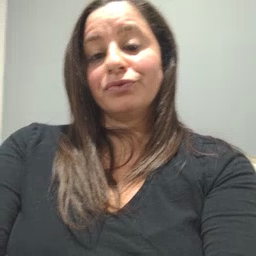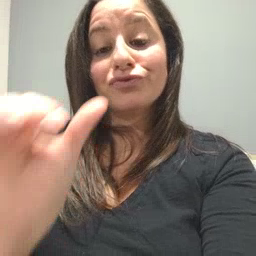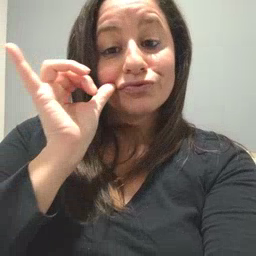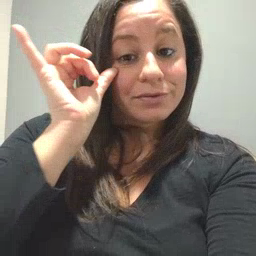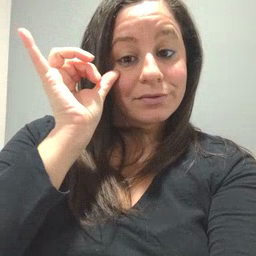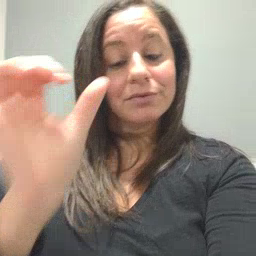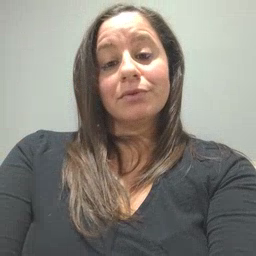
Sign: yesterday